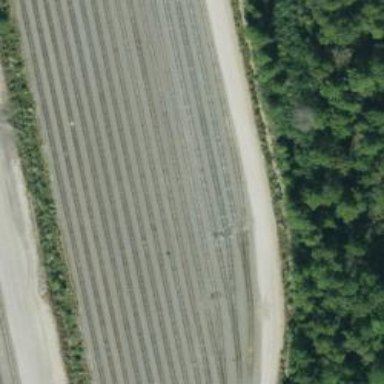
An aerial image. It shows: Railway siding for service.